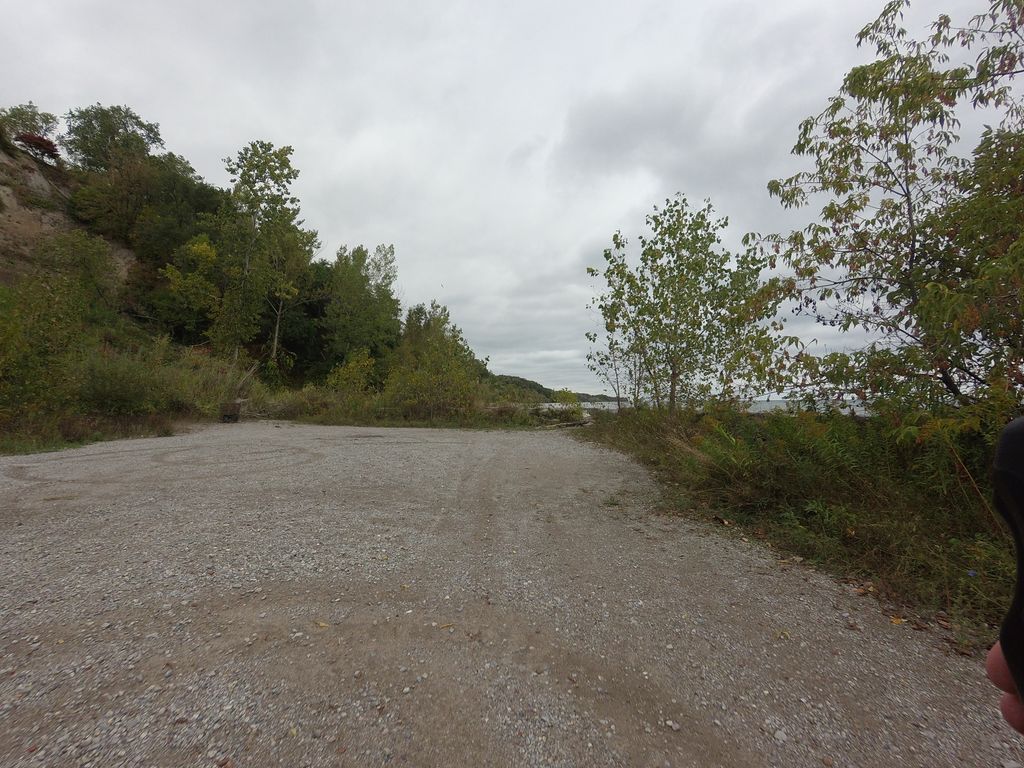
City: toronto